Question: I want to read data from a TXT/FLAT file and arrange the data using the first column contents as column names and the data after the semi colon as records .
SAMPLE DATA
'''
{1:F01SBZAZAJJXXXX9999999999}{2:I940SBICMWMXXXXXN}{4:
:20:D424A100110011E4
:25:020083203
:28C:49/1
:60F:C140106ZAR1029873,62
:61:1401060106DR5000,NTRF99999999//NONREF20140106-13175-016050001844421
:86:/PREF/ZA000520CATS THIRD PARTY PAYMENT
:62F:C140106ZAR0,00
-}
{1:F01SBZAZAJJXXXX9999999999}{2:I940SBICMWMXXXXXN}{4:
:20:D3DE7040110011E4
:25:020083204
:28C:51/1
:60F:C140106NAD1030073,
:61:1401060106DR5000,NTRF20140106-13175-0//NONREF20140106-13175-016050001844421
:86:/PREF/NA000520TRANSFER
:62F:C140106NAD0,00
-}
'''
The query below only worked for one chunk...I need a query that reads the whole data set and arranges it as shown above in the attached image.
'''
SELECT [20], [25], [28C], [60F], [61], [86], [62F]
FROM
(SELECT column2, column3 FROM [dbo].[Sample MT940]) AS Source_Table
PIVOT
(MAX(column3)
FOR
column2 in ([20], [25], [28C], [60F], [61], [86], [62F])
) AS PIVOT_TABLE
'''
Expected Results

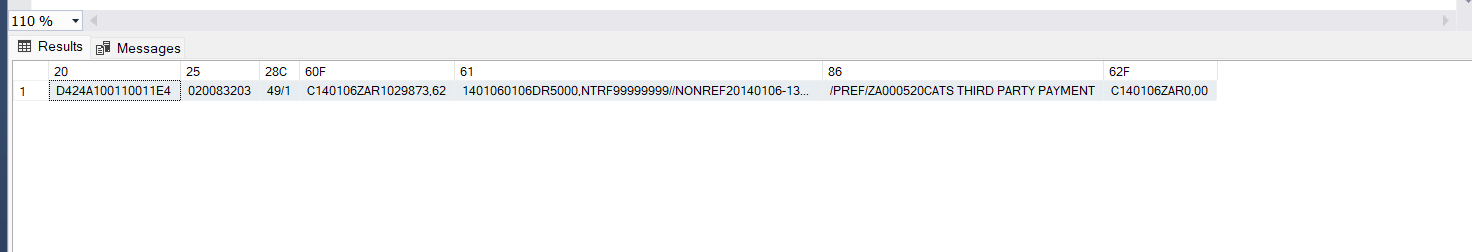
Answer: Please try the following solution.
The assumption is that you always have full set of values for each row in the target table: ([20], [25], [28C], [60F], [61], [86], [62F])
We are grouping all rows into buckets with 9 consecutive rows in each of them via 'NTILE()' function.
'''
-- DDL and sample data population, start
DECLARE @tbl TABLE (Token VARCHAR(1024));
INSERT @tbl (Token) VALUES
('{1:F01SBZAZAJJXXXX9999999999}{2:I940SBICMWMXXXXXN}{4:'),
(':20:D424A100110011E4'),
(':25:020083203'),
(':28C:49/1'),
(':60F:C140106ZAR1029873,62'),
(':61:1401060106DR5000,NTRF99999999//NONREF20140106-13175-016050001844421'),
(':86:/PREF/ZA000520CATS THIRD PARTY PAYMENT'),
(':62F:C140106ZAR0,00'),
('-}'),
('{1:F01SBZAZAJJXXXX9999999999}{2:I940SBICMWMXXXXXN}{4:'),
(':20:D3DE7040110011E4'),
(':25:020083204'),
(':28C:51/1'),
(':60F:C140106NAD1030073,'),
(':61:1401060106DR5000,NTRF20140106-13175-0//NONREF20140106-13175-016050001844421'),
(':86:/PREF/NA000520TRANSFER'),
(':62F:C140106NAD0,00'),
('-}');
-- DDL and sample data population, end
DECLARE @group INT = (SELECT COUNT(*) FROM @tbl) / 9
;WITH rs AS
(
SELECT *
, _token = PARSENAME(REPLACE(token,':','.'),1)
, seq = (ROW_NUMBER() OVER (ORDER BY (SELECT NULL))) % 9
, grp = NTILE(@group) OVER (ORDER BY (SELECT NULL))
FROM @tbl
)
SELECT DISTINCT [20] = MAX(IIF(seq = 2, _token, '')) OVER (PARTITION BY grp)
, [25] = MAX(IIF(seq = 3, _token, '')) OVER (PARTITION BY grp)
, [28C] = MAX(IIF(seq = 4, _token, '')) OVER (PARTITION BY grp)
, [60F] = MAX(IIF(seq = 5, _token, '')) OVER (PARTITION BY grp)
, [61] = MAX(IIF(seq = 6, _token, '')) OVER (PARTITION BY grp)
, [86] = MAX(IIF(seq = 7, _token, '')) OVER (PARTITION BY grp)
, [62F] = MAX(IIF(seq = 8, _token, '')) OVER (PARTITION BY grp)
FROM rs;
'''
| 20 | 25 | 28C | 60F | 61 | 86 | 62F |
| -- | -- | --- | --- | -- | -- | --- |
| D3DE7040110011E4 | 020083204 | 51/1 | C140106NAD1030073, | 1401060106DR5000,NTRF20140106-13175-0//NONREF20140106-13175-016050001844421 | /PREF/NA000520TRANSFER | C140106NAD0,00 |
| D424A100110011E4 | 020083203 | 49/1 | C140106ZAR1029873,62 | 1401060106DR5000,NTRF99999999//NONREF20140106-13175-016050001844421 | /PREF/ZA000520CATS THIRD PARTY PAYMENT | C140106ZAR0,00 |